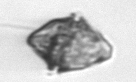
Label: Kryptoperidinium_triquetrum